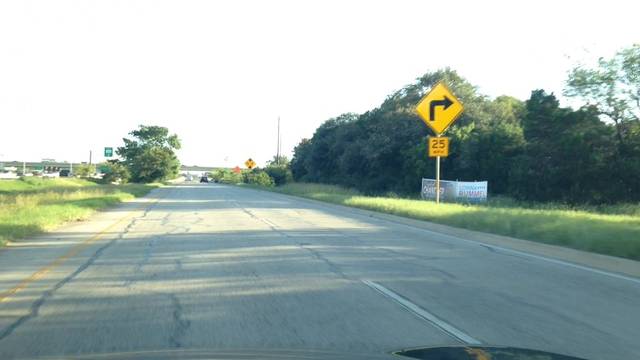
Region: United States
Coordinates: 29.595, -98.6